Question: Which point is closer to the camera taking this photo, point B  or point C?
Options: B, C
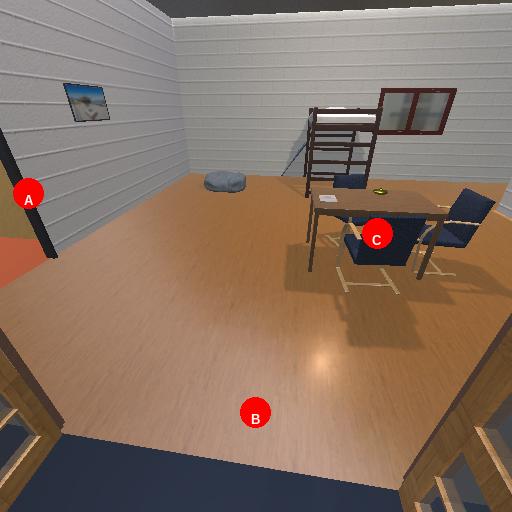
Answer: B